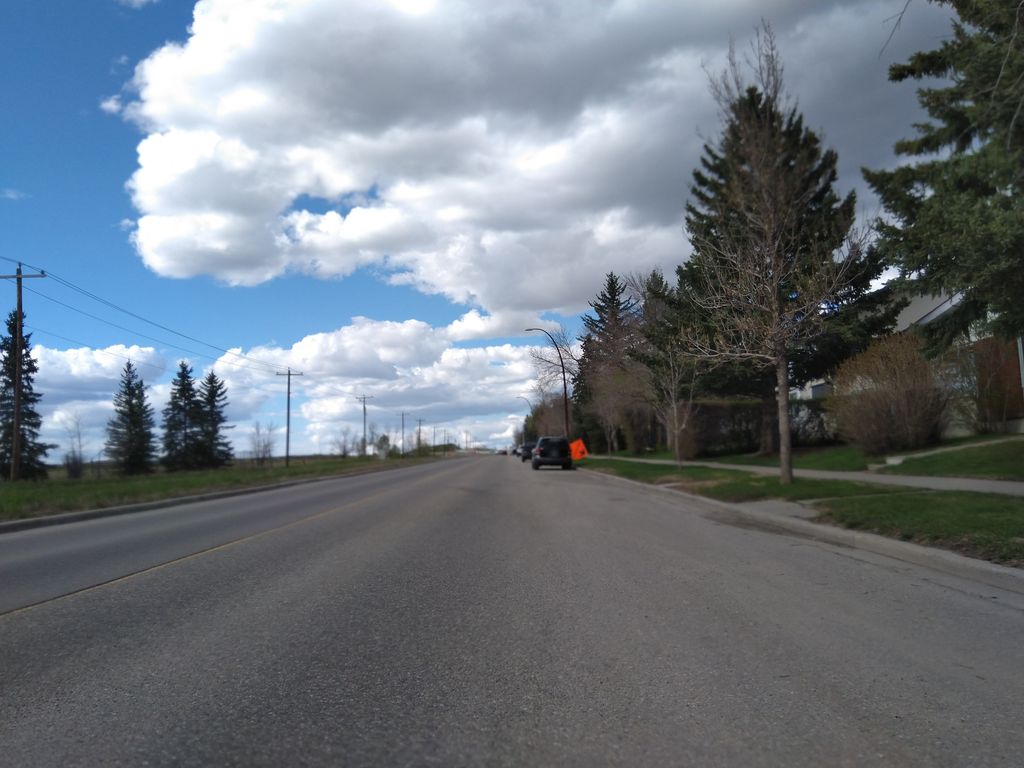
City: calgary